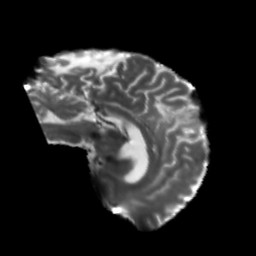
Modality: T2w
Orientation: sagittal
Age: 43
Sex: male
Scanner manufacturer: siemens
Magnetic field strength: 3 T
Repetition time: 5.25 s
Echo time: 0.08 s